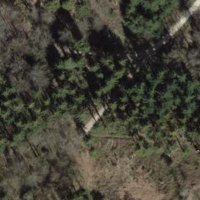
EUNIS habitat code: 44
Species observed at this site:
Hedera helix